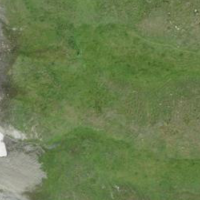
EUNIS habitat code: 26
Species observed at this site:
Pyrrhocorax pyrrhocorax